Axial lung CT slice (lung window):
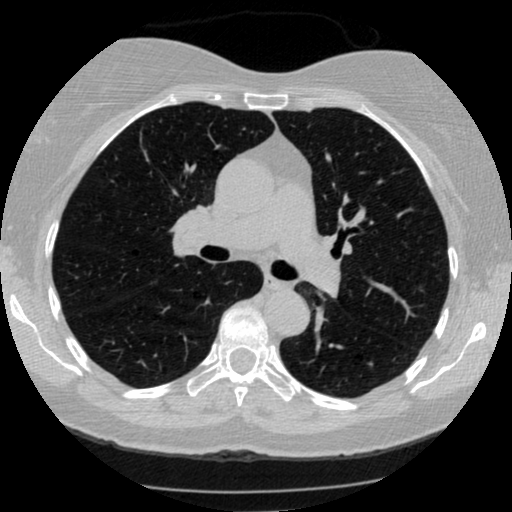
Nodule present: no